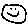
Label: smiley face